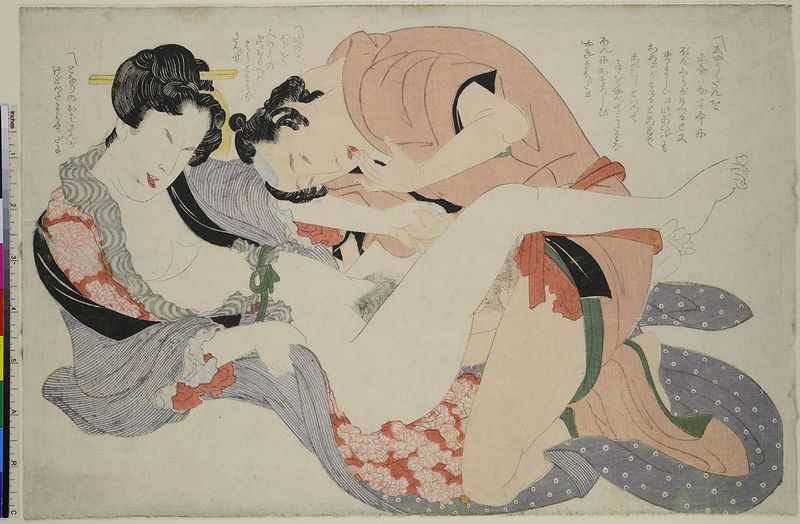
Standort: Hamburg
Institution: Museum für Kunst und Gewerbe Hamburg
Schlagwörter: holzschnitt, sex, druckgraphik, druckgrafik, liebespaar, liebende, zeit, farbholzschnitt, geschlechtsverkehr, edo, koitus, reproduktionen, druckerzeugnisse, ukiyo, shunga